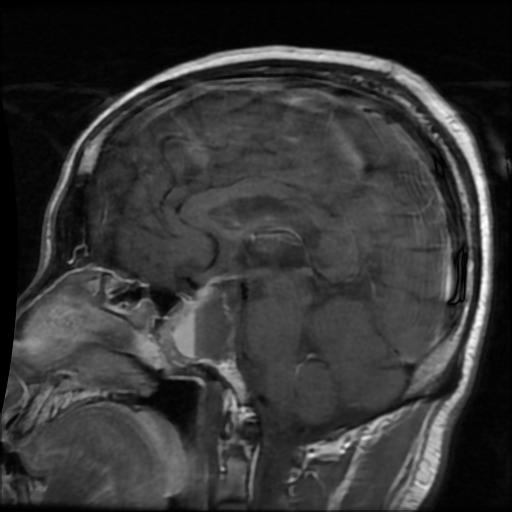
Label: pituitary